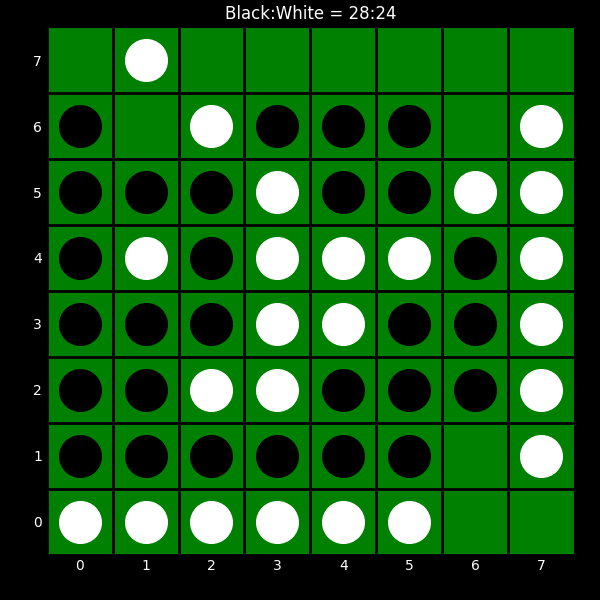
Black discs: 28
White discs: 24